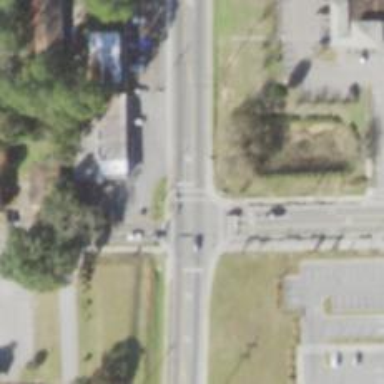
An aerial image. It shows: Marked footway crossing with lines.